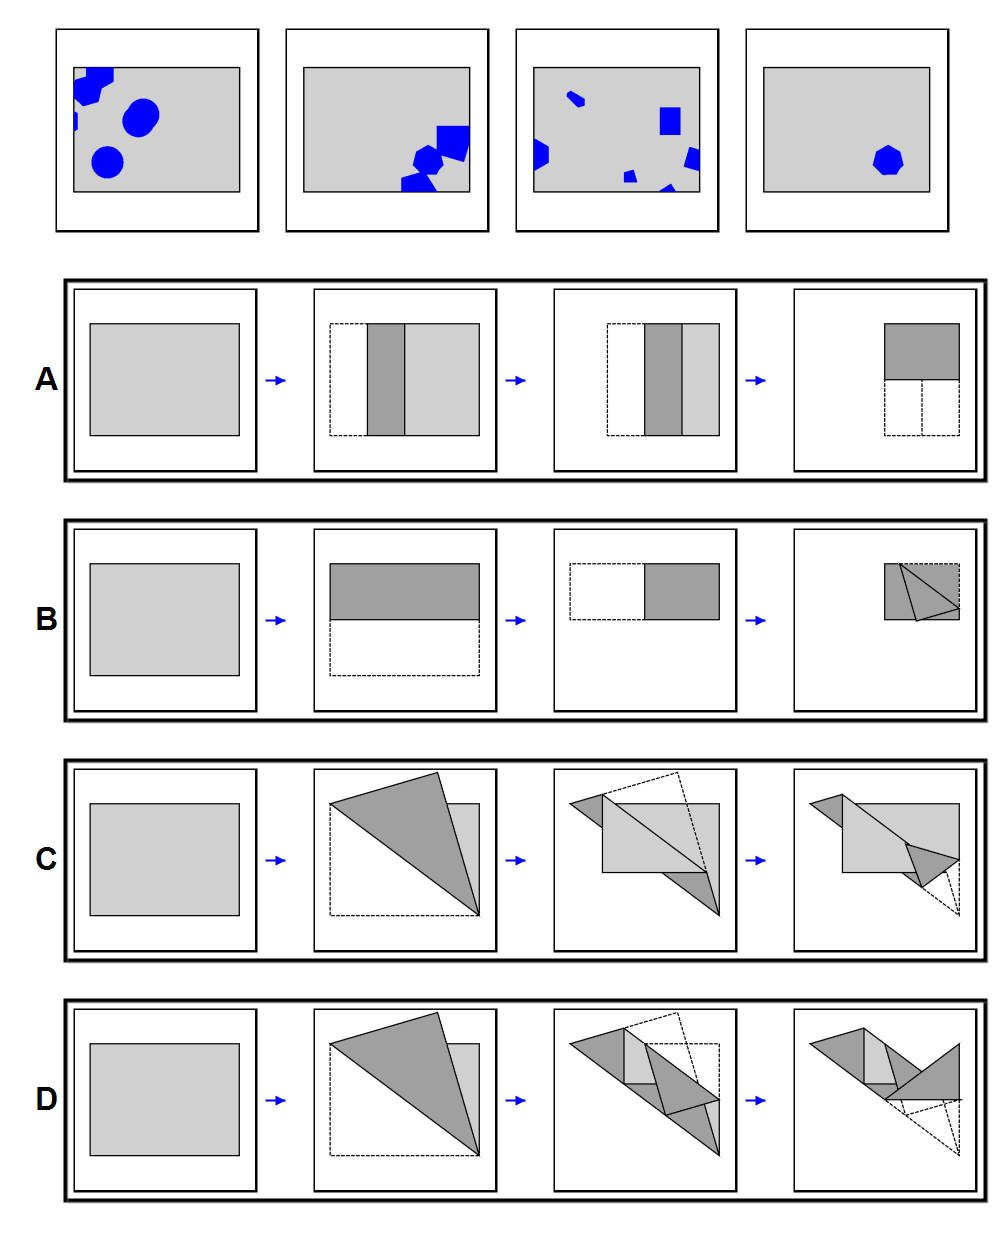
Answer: C